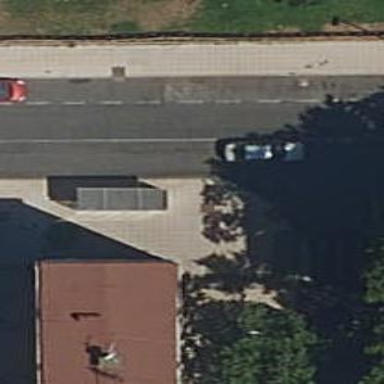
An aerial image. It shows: Bus stop with platform for public transport.